Question: I'm trying to use invisible Unicode characters to watermark text to give a clue to its origin when someone copy/pastes it to somewhere else.
It's working great on desktop, but it's been pointed out that on iOS it's displaying a weird "mvs" character that I've never seen before (and can't seem to find any reference to in my searches).
<URL>. I've copy/pasted them here too via iOS but not sure what will happen on desktop:
'''
Yes, there is a X11 way to do this:
Scroll down and log the OS.
Re-go to your tools/Gcc Terminal/}Tools Configuration.
Include the x11 usr library9
'''
The characters at the end of the line are invisible on desktop but on iOS you see this:

What is this "mvs" in a box character? Is this something specific to the invisible character(s) I selected? Or is iOS doing something funky to invisible Unicode?
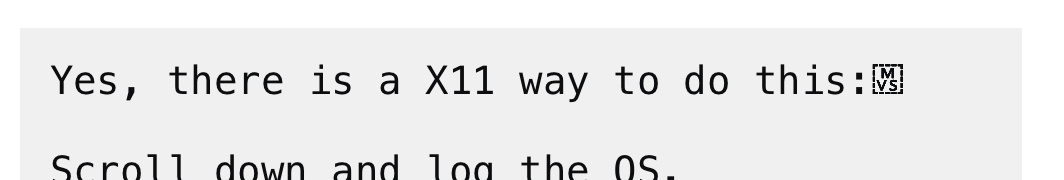
Answer: The 'MONGOLIAN VOWEL SEPARATOR' is not invisible on iOS. I've switched to 0 being represented by 'ZERO WIDTH SPACE' ('U+200B') and 1 being represented by 'ZERO WIDTH NON-JOINER' ('U+200C').
The following snippet should let you convert an arbitrary 'ASCII' string to this encoding:
'''
var encodeInvisibleBinary = function(str) {
var digits = [
' ', // ZERO WIDTH SPACE
'' // ZERO WIDTH NON-JOINER
];
var binary = [];
for (var i = 0; i<str.length; i++) {
binary = binary.concat(str[i].charCodeAt(0).toString(2).split(''));
}
binary = _.map(binary, function(c) {
return digits[c];
});
return binary.join('');
};
encodeInvisibleBinary('robo');
// outputs: &#x200c;&#x200c;&#x200c;&#x200b;&#x200b;&#x200c;&#x200b;&#x200c;&#x200c;&#x200b;&#x200c;&#x200c;&#x200c;&#x200c;&#x200c;&#x200c;&#x200b;&#x200b;&#x200b;&#x200c;&#x200b;&#x200c;&#x200c;&#x200b;&#x200c;&#x200c;&#x200c;&#x200c;
'''
And the reverse (decoding back to ASCII):
'''
var decodeInvisibleBinary = function(str) {
var binaryString = '';
var parts = str.split('&#x200');
var i;
for(i=0; i<parts.length; i++) {
if(parts[i] == 'b;') binaryString += '0';
if(parts[i] == 'c;') binaryString += '1';
}
var binaryChars = binaryString.split(/([01]{7})/);
var ret = '';
for(i=0; i<binaryChars.length; i++) {
ret += String.fromCharCode(parseInt(binaryChars[i], 2));
}
return ret;
};
decodeInvisibleBinary('&#x200c;&#x200c;&#x200c;&#x200b;&#x200b;&#x200c;&#x200b;&#x200c;&#x200c;&#x200b;&#x200c;&#x200c;&#x200c;&#x200c;&#x200c;&#x200c;&#x200b;&#x200b;&#x200b;&#x200c;&#x200b;&#x200c;&#x200c;&#x200b;&#x200c;&#x200c;&#x200c;&#x200c;');
// outputs: robo
'''